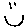
Label: smiley face